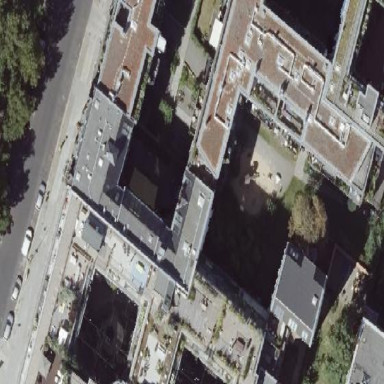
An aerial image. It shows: Part of building is shown in the image.